Chest X-ray. View position: PA
Patient age: 24
Patient sex: F
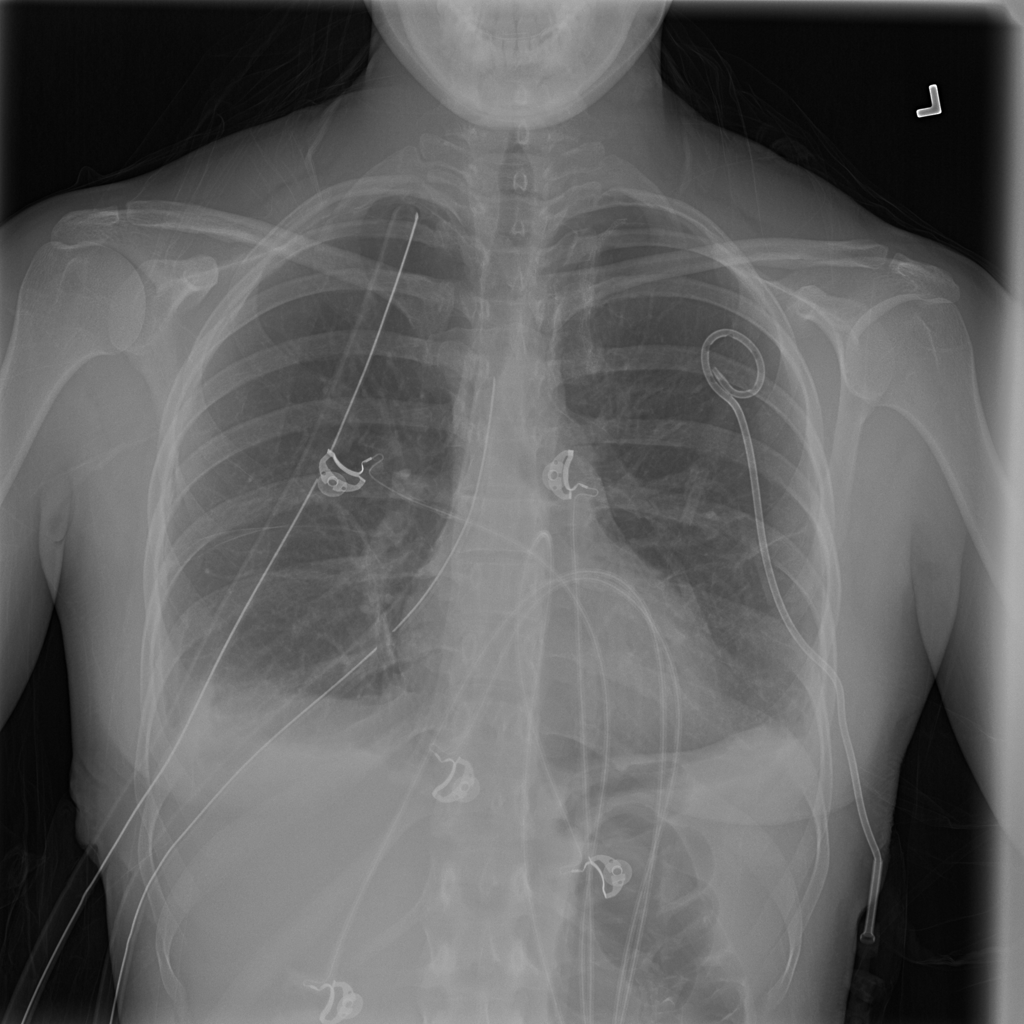
Finding: Pneumothorax